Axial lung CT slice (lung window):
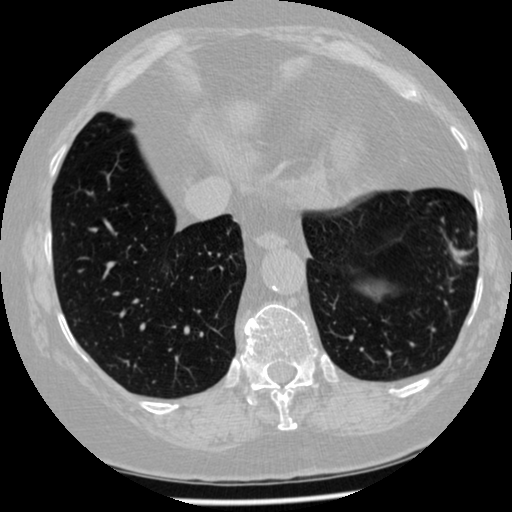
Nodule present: no